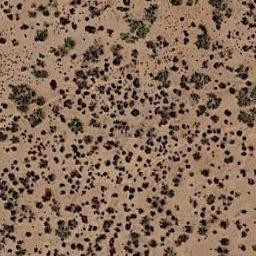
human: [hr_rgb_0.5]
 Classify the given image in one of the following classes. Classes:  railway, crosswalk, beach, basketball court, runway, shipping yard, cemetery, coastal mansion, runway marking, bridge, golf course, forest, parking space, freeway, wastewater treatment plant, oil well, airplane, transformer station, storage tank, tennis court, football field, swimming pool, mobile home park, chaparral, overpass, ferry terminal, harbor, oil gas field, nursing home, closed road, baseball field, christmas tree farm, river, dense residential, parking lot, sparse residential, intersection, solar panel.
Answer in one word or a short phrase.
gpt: chaparral